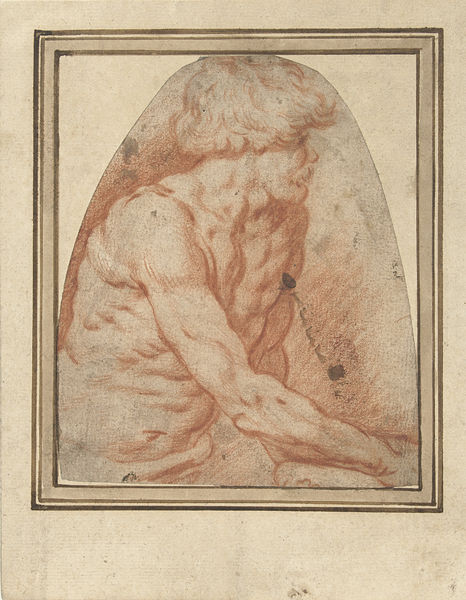
Titel: Mannelijke naaktstudie ten halven lijve
Standort: Amsterdam
Institution: Rijksmuseum
Schlagwörter: red, arm, black, gray, hair, nose, portrait, brown, profile, classic, classical, man, naked, orange, male, side, drawing, paper, frame, shadow, chin, sketch, beard, wave, human, neck, pose, pastel, pencil, chest, lithograph, cheek, body, muscle, bones, mustache, moustache, sepia, measurement, anatomy, muscles, marks, cropped, wrinkle, hi, torso, musculature, ribs, elbow, wounds, tones, davinci, clasic, grame, olfd, mucles, define, upper body